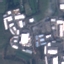
Land use / land cover: Industrial